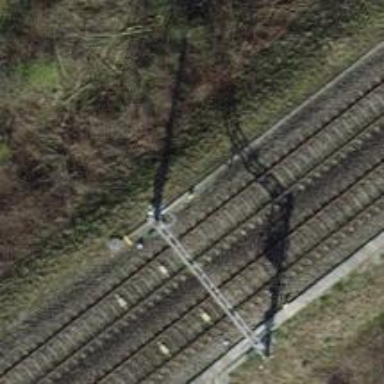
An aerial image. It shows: Single-track electrified railway with contact line.